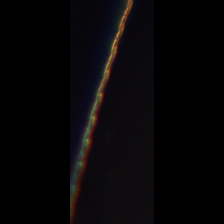
Taxon: Psuedo-nitzschia
Group: Diatoms